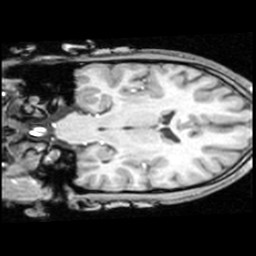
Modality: T1w
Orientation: coronal
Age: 15
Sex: male
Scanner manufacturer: ge
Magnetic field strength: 1.5 T
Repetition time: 0.03333 s
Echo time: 0.008 s